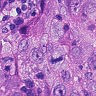
Metastatic tissue present: yes